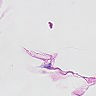
Metastatic tissue present: no